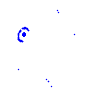
Particle: kaon